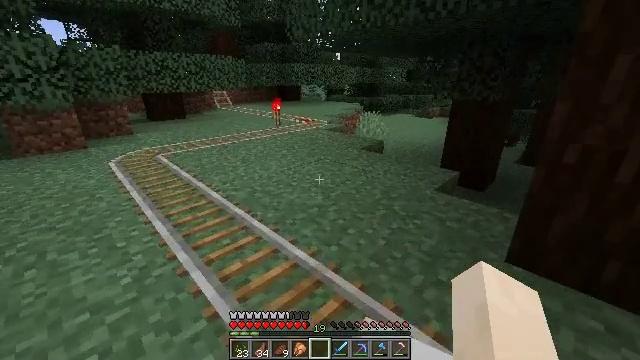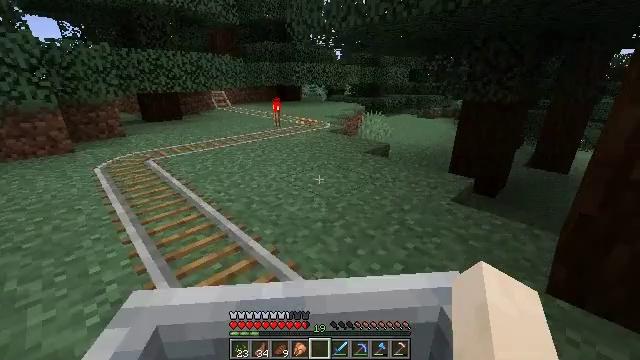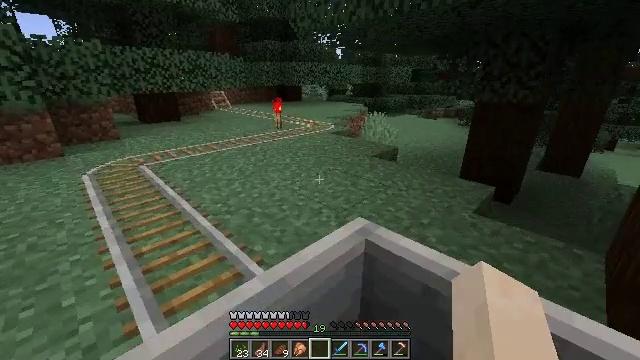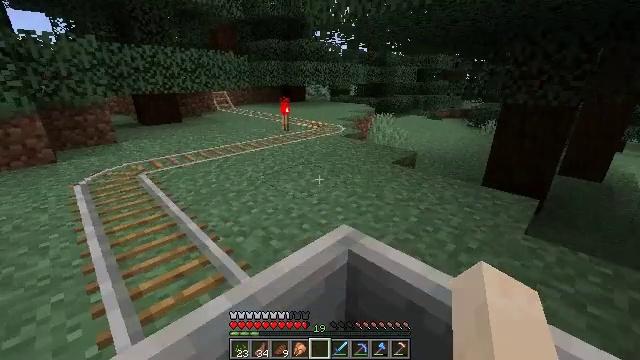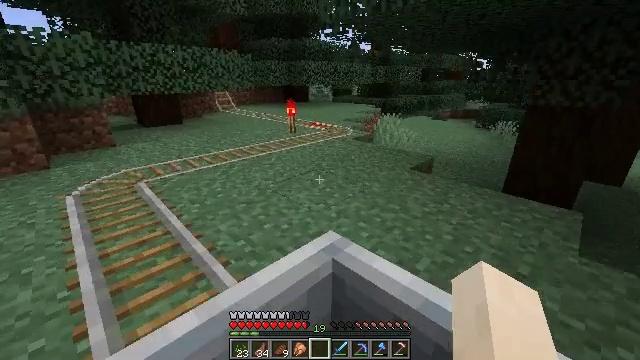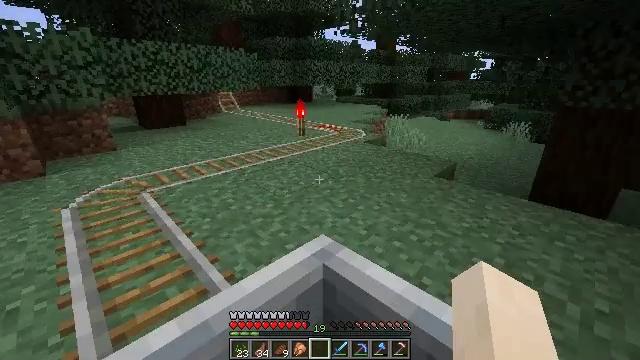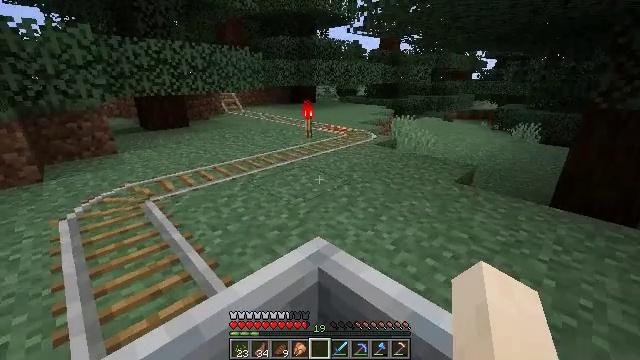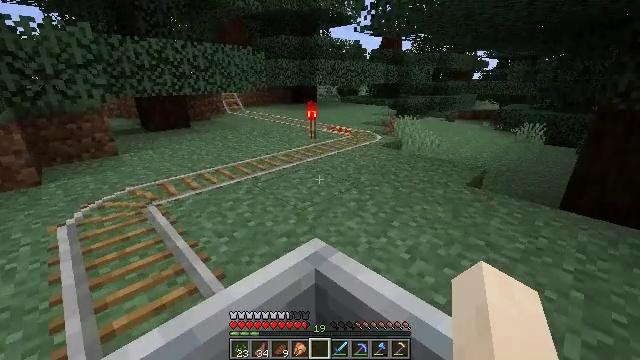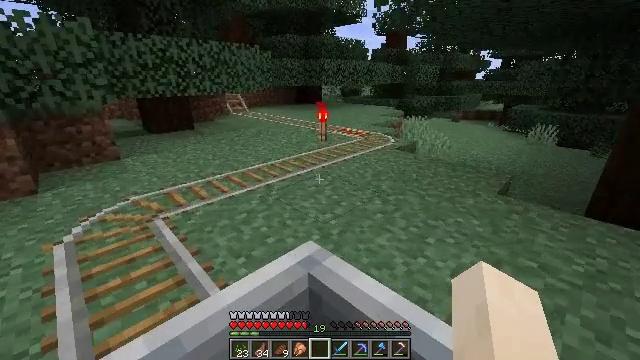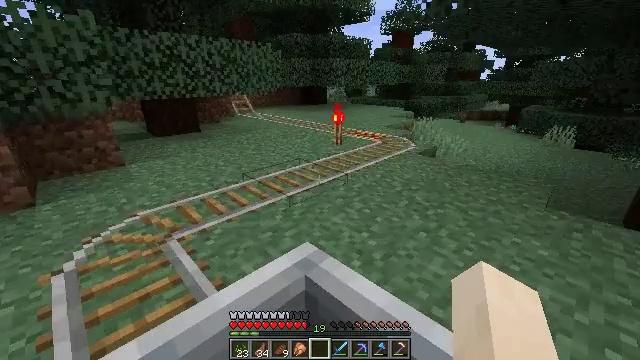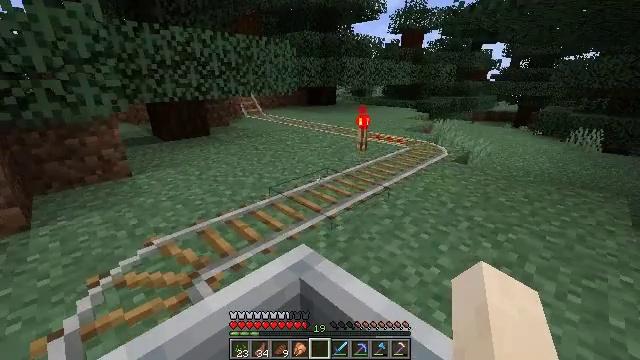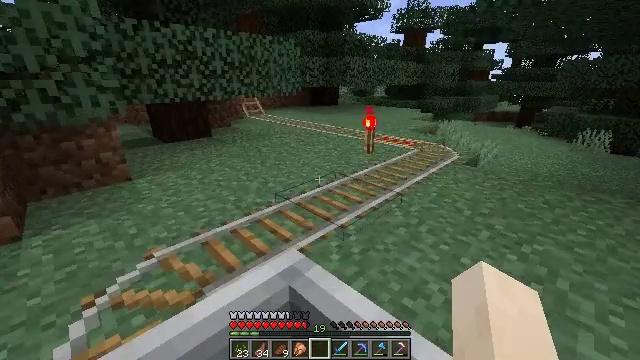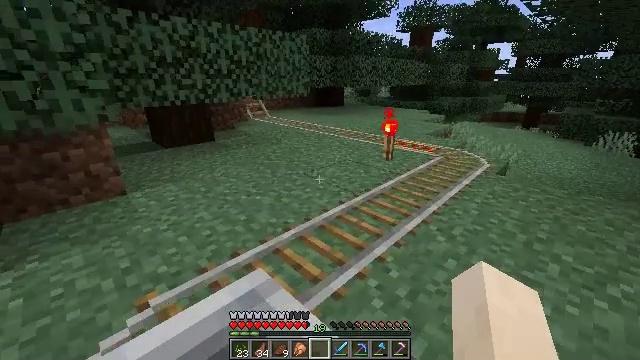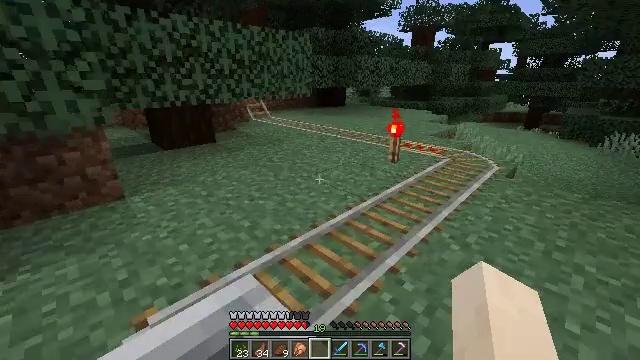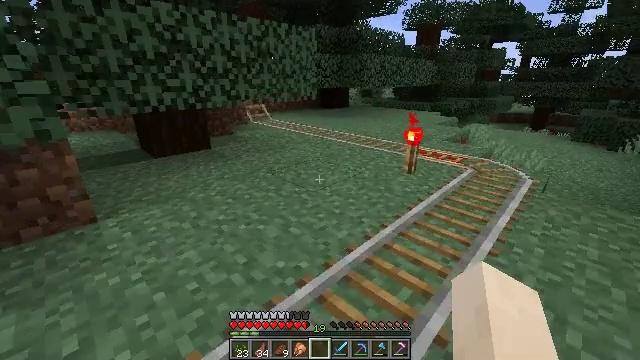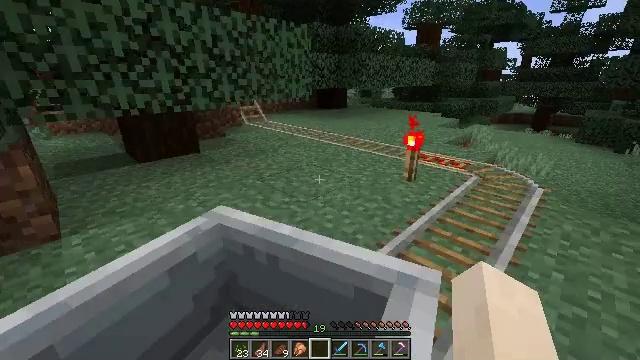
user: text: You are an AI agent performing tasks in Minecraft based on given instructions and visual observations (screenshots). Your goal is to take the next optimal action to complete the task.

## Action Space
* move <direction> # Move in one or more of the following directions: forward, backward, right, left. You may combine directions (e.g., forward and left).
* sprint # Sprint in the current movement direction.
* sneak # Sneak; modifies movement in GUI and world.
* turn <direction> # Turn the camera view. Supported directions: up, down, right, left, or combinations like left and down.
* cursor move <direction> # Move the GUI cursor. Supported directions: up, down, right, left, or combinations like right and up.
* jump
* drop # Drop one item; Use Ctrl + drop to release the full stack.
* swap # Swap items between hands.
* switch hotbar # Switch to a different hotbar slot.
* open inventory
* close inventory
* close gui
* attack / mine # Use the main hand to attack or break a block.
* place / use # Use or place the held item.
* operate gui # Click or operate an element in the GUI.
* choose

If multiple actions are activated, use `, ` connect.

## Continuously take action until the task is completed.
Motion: motion action
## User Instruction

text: Harvest wheat from the field.
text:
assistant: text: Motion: no_op
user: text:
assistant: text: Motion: no_op
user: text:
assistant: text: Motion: no_op
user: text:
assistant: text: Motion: no_op
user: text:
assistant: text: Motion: no_op
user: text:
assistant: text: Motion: no_op
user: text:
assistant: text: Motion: no_op
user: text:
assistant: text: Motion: no_op
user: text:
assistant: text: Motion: no_op
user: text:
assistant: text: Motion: no_op
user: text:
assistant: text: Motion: no_op
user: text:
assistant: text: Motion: no_op
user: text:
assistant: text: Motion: no_op
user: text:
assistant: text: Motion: no_op
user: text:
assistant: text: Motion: no_op
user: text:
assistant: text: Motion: no_op
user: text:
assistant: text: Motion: no_op
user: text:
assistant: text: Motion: no_op
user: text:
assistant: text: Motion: no_op
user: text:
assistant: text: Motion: no_op
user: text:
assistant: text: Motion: no_op
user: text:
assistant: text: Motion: no_op
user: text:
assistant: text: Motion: no_op
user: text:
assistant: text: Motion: no_op
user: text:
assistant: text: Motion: no_op
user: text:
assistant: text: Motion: no_op
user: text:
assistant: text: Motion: no_op
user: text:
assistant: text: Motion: no_op
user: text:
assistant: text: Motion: turn left
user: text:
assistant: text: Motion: turn left